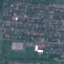
Label: Residential